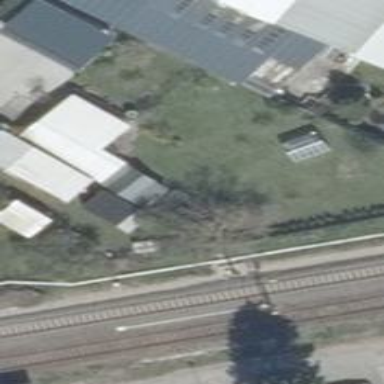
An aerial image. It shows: Shed.